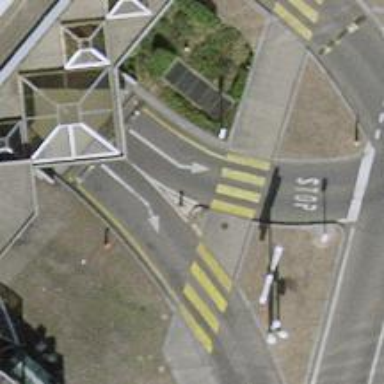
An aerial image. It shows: Zebra crossing on the road.